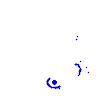
Particle: electron